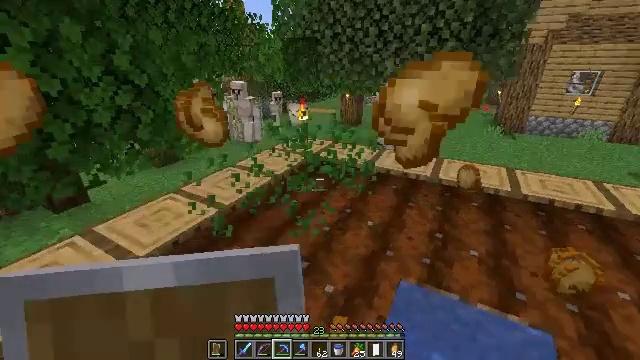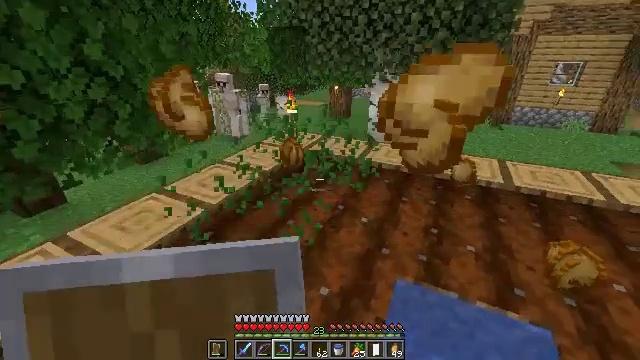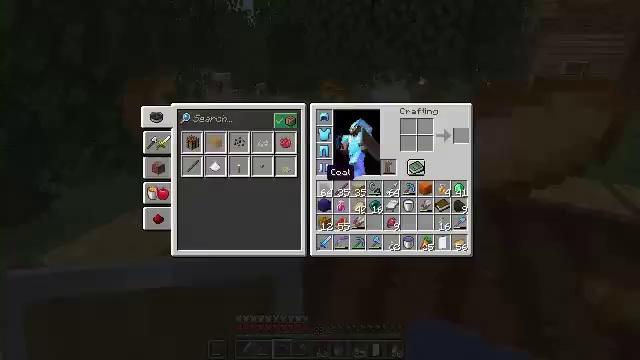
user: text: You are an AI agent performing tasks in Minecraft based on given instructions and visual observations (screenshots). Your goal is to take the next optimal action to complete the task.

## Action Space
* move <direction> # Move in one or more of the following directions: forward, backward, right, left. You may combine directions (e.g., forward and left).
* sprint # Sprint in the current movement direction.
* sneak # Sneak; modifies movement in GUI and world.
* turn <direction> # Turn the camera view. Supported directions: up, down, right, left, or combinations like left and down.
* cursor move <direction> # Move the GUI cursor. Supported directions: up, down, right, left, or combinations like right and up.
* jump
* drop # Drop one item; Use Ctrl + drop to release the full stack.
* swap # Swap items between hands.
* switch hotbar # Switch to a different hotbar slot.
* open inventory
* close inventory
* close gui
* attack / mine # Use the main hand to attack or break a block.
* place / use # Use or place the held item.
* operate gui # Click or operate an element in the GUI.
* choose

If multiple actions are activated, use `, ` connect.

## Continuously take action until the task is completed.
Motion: motion action
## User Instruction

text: Collect potatoes from the garden.
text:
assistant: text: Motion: move forward, turn right and down
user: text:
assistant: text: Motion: open inventory
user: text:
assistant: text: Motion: open inventory